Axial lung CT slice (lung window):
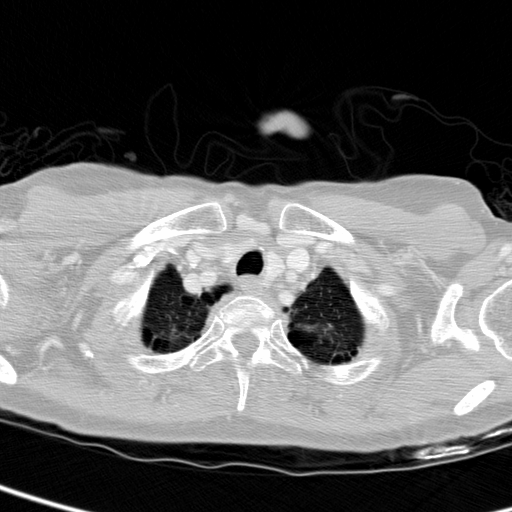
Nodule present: no